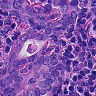
Metastatic tissue present: yes